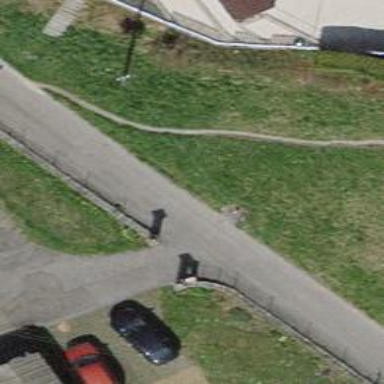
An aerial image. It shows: Unpaved footway.